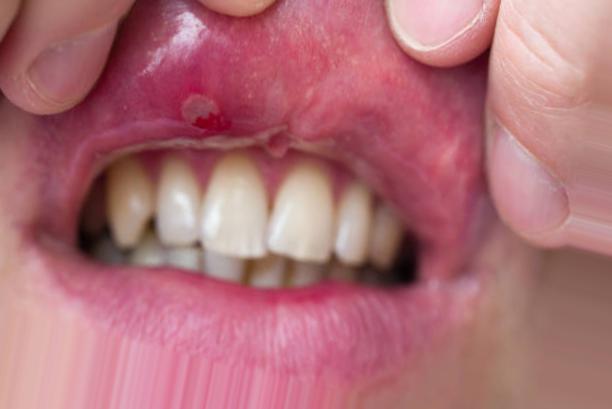
Condition: Mouth Ulcer